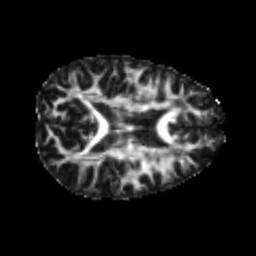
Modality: FA
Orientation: axial
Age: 24
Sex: female
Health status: healthy
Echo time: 0.074 s